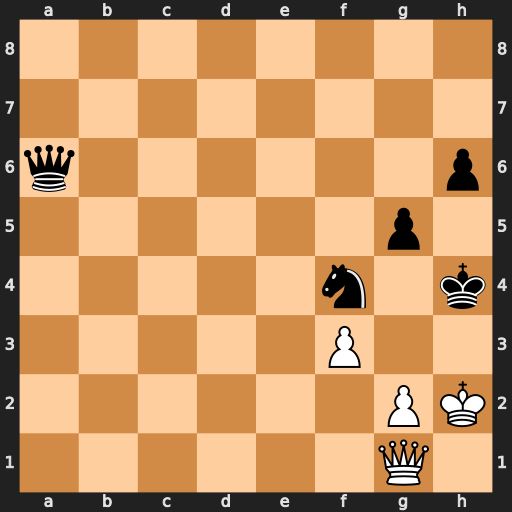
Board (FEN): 8/8/q6p/6p1/5n1k/5P2/6PK/6Q1
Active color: w
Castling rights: -
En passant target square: -
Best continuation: Qe1+ Kh5 Qe8+ Ng6 g4+ Kh4 Qe1#